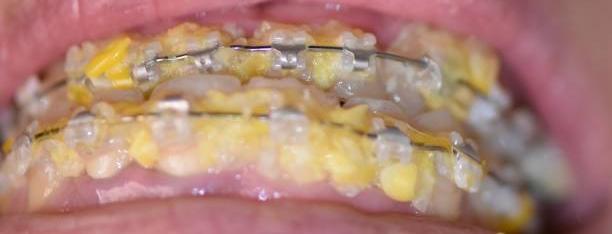
Condition: Calculus